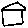
Label: house